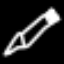
Label: pencil